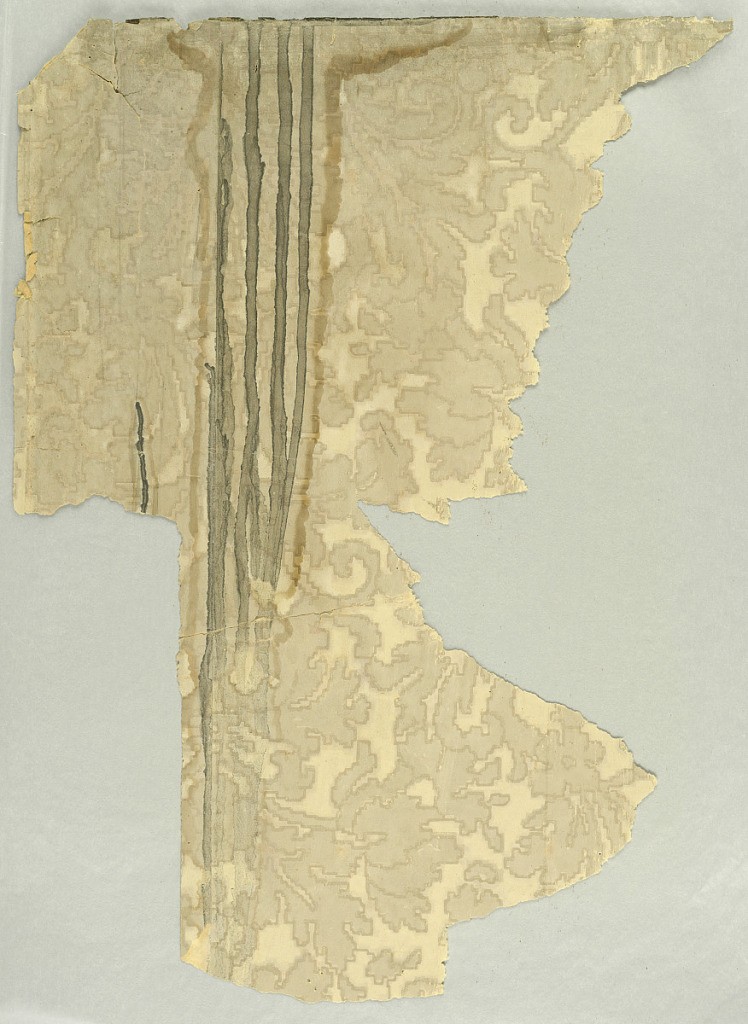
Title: Sidewall - fragment
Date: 1869–90
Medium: Machine-printed
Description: Small stylized floral motif, imitating textile, may possibly be a diaper pattern, printed in beige with darker outline on off-white ground.